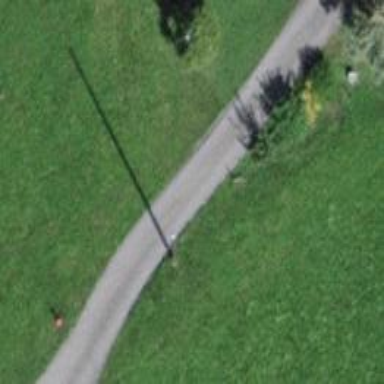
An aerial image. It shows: Dirt track with grade2 tracktype. There is no sidewalk along the road.